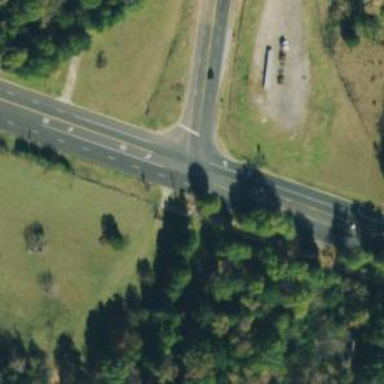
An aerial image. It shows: Asphalt road classified as trunk highway.